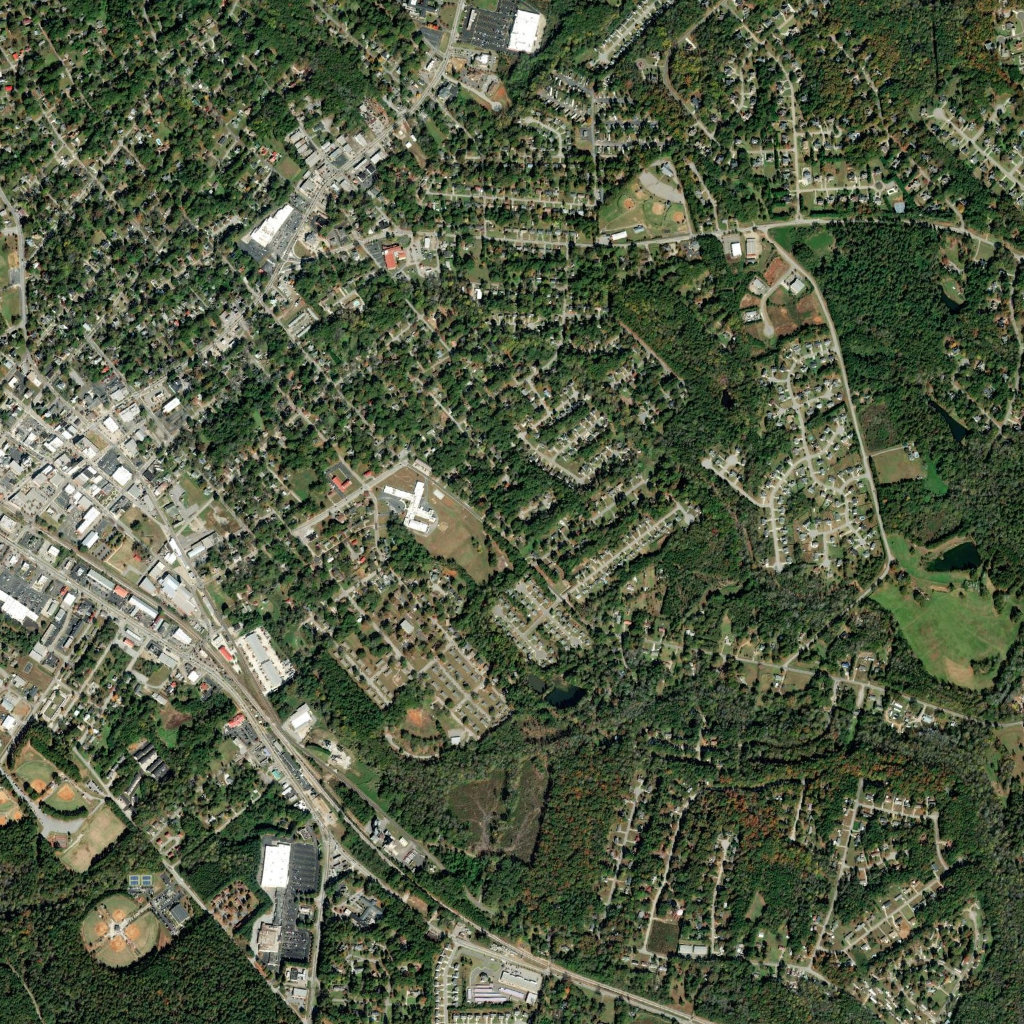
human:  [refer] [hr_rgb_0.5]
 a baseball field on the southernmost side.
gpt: <box>[[9, 91, 13, 95, 0]]</box>

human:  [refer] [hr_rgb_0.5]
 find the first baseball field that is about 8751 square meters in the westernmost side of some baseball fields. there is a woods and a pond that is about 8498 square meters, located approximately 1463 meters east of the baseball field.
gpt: <box>[[1, 73, 6, 77, 0]]</box>